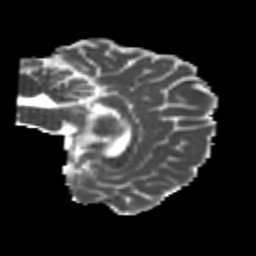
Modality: MD
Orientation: sagittal
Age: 25
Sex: male
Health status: healthy
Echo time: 0.074 s